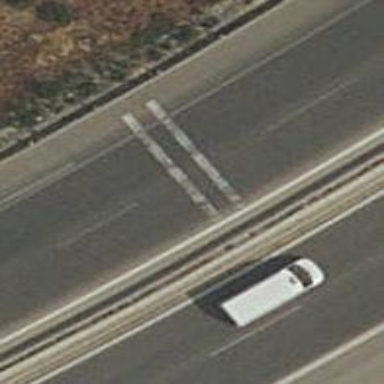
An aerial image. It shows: Traffic calming measure in place: rumble strips.